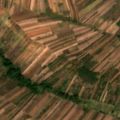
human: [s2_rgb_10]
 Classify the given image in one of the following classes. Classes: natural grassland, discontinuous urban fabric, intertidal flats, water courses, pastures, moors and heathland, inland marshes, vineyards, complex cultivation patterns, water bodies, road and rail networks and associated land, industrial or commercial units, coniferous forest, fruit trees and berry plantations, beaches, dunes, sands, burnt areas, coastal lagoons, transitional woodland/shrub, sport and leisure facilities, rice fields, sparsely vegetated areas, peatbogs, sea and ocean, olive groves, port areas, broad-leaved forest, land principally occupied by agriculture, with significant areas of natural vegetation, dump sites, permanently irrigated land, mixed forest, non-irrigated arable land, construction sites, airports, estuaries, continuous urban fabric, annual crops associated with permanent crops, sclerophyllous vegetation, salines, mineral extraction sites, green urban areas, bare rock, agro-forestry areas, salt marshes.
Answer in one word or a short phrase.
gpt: fruit trees and berry plantations, complex cultivation patterns, land principally occupied by agriculture, with significant areas of natural vegetation